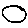
Label: circle